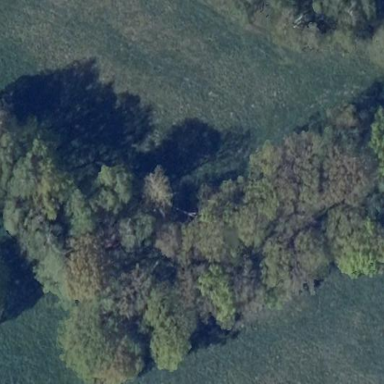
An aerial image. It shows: Woodland consisting of broadleaved trees.